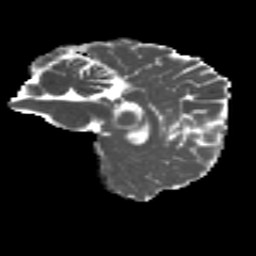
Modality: MD
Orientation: sagittal
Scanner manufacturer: siemens
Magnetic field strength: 3 T
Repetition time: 4.16 s
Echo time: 0.0806 s